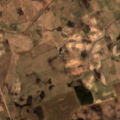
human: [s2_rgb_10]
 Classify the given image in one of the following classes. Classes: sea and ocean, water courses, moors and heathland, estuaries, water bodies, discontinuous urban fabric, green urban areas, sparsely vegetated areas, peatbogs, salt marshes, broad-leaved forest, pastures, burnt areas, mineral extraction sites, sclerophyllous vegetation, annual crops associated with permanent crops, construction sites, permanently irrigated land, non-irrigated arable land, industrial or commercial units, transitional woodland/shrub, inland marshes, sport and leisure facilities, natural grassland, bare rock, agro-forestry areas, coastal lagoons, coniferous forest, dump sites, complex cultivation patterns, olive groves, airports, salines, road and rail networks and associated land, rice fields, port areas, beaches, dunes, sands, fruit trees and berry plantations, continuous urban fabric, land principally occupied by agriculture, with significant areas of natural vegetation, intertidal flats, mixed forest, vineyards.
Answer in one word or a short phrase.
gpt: non-irrigated arable land, complex cultivation patterns